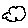
Label: cloud